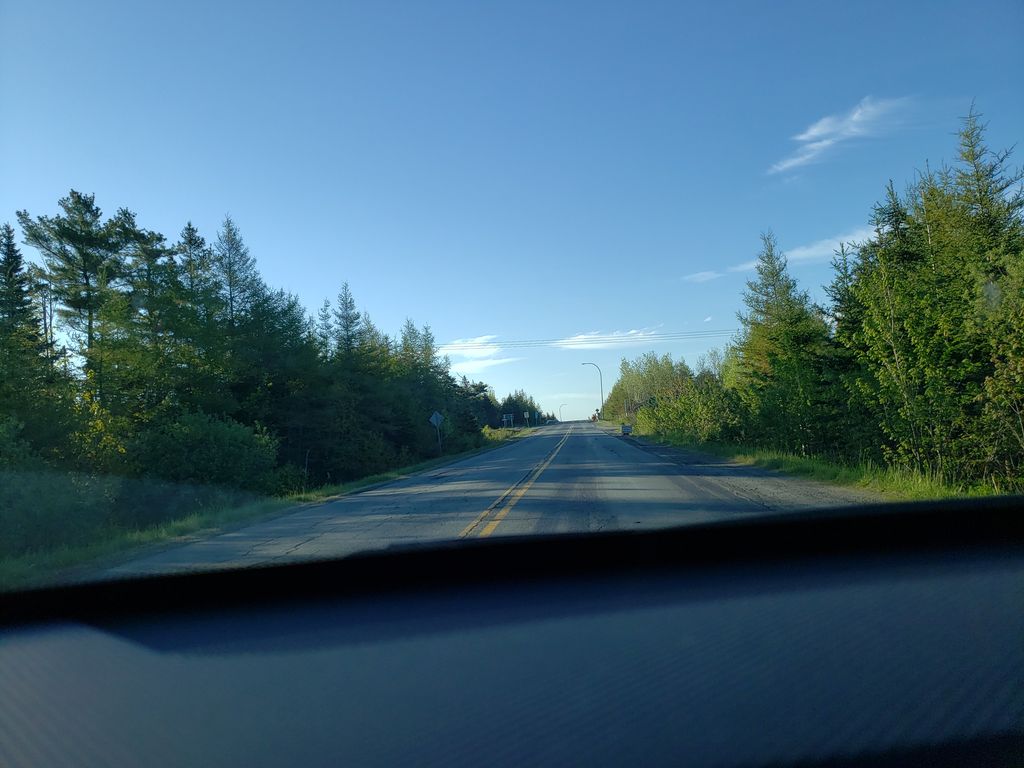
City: halifax